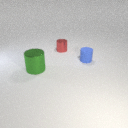
small red metal cylinder behind large green metal cylinder